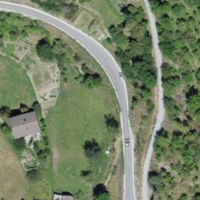
EUNIS habitat code: 52
Species observed at this site:
Acer pseudoplatanus